Interaction volume radius: 5 \u00c5
Interaction volume height: 10 \u00c5
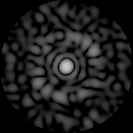
Disorder parameter: 0.8883